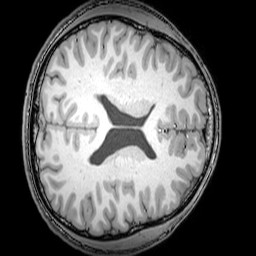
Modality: T1w
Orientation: axial
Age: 24
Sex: male
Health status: healthy
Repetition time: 0.081 s
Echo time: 0.037 s